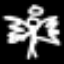
Label: angel